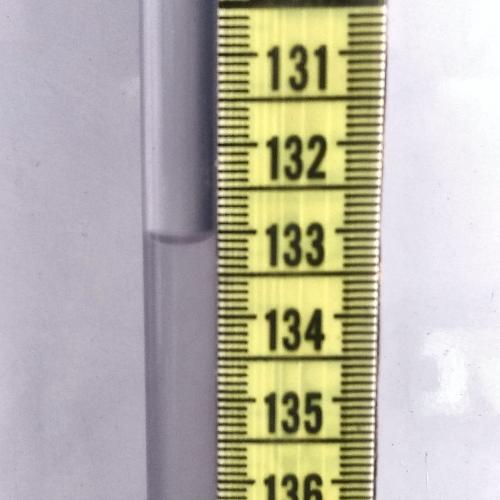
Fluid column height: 133.1 cm